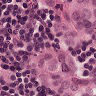
Metastatic tissue present: yes